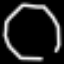
Label: octagon